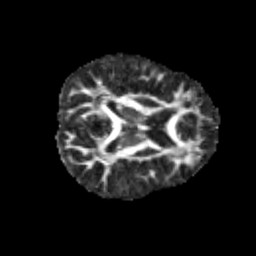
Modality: FA
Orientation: axial
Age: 13
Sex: female
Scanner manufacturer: siemens
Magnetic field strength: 3 T
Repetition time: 3.8 s
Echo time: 0.07 s